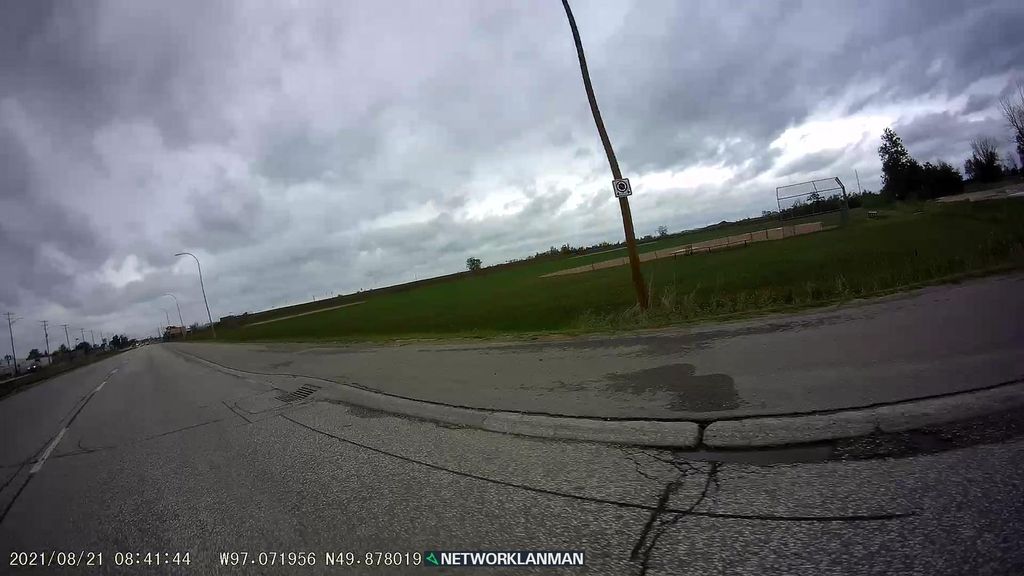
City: winnipeg